Question: Here's what I'm trying to make:

1. Click on "PORTFOLIO";
2. Pushes everything down smoothly;
3. New links fade-in smoothly;
4. Click on "PORTFOLIO" again, do everything in reverse;
My current code;
'''
$(function () {
$('[data-toggle]').on('click', function () {
var id = $(this).data("toggle"),
$object = $(id),
className = "open";
if ($object) {
if ($object.hasClass(className)) {
$object.removeClass(className)
} else {
$object.addClass(className)
}
}
});
});
'''
'''
#list {
display: none;
}
#list.open {
display: block;
}
'''
'''
<script src="https://ajax.googleapis.com/ajax/libs/jquery/2.1.1/jquery.min.js"></script>
<nav>
<ul>
<li><a href="#">Home</a> </li>
<li><a href="#">A Empresa</a> </li>
<li><a href="#" class="hide" data-toggle="#list">Portfolio</a>
<ul id="list">
<li><a href="#">Comerciais</a> </li>
<li><a href="#">Residenciais</a> </li>
<li><a href="#">Institucionais</a> </li>
<li><a href="#">Edificios</a> </li>
</ul>
</li>
<li><a href="#">Contato</a> </li>
</ul>
</nav>
'''
It's possible to accomplish this without JS, only with CSS? I have no clue whatsoever how to do the animation part, I tried CSS Transitions propriety, but didn't work.
Also, any tips for the markup and JS? I don't thinks I'm doing it the "right way"... any tips would be appreciated.
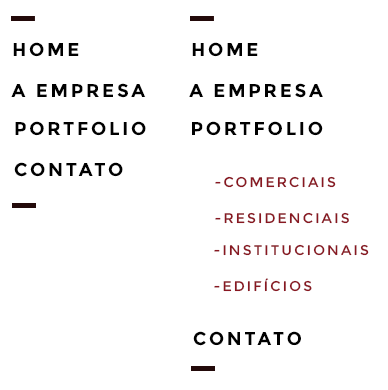
Answer: you may use ':focus' and eventually 'pointer-events' if you want a toggle effect :
'''
#list {
max-height: 0;
overflow: hidden;
transition: 0.5s linear;
}
a:focus+#list {
max-height: 15em;
}
/* only select that link , here using the href attribute */
a[href="nowhere"]:focus {
pointer-events: none;
}
'''
'''
<nav>
<ul>
<li><a href="#">Home</a> </li>
<li><a href="#">A Empresa</a> </li>
<li><a href="#nowhere">Portfolio</a>
<ul id="list">
<li><a href="#">Comerciais</a> </li>
<li><a href="#">Residenciais</a> </li>
<li><a href="#">Institucionais</a> </li>
<li><a href="#">Edificios</a> </li>
</ul>
</li>
<li><a href="#">Contato</a> </li>
</ul>
</nav>
'''
You can even do this very little CSS without class nor id :
'''
ul a +ul {
max-height:0;
overflow:hidden;
transition:0.5s linear;
}
ul a:focus + ul {
max-height:15em;
}
/* only select that link , here using the href attribute */
a[href="nowhere"]:focus {
pointer-events: none;
}
'''
'''
<nav>
<ul>
<li><a href="#nowhere">Home</a>
<ul>
<li>item</li>
<li>item</li>
<li>item</li>
<li>item</li>
<li>item</li>
</ul>
</li>
<li><a href="#nowhere">A Empresa</a>
<ul>
<li>item</li>
<li>item</li>
</ul>
</li>
<li><a href="#nowhere" >Portfolio</a>
<ul>
<li><a href="#">Comerciais</a> </li>
<li><a href="#">Residenciais</a> </li>
<li><a href="#">Institucionais</a> </li>
<li><a href="#">Edificios</a> </li>
</ul>
</li>
<li><a href="#">Contato</a>
<ul>
<li>item</li>
<li>item</li>
<li>item</li>
</ul>
</li>
</ul>
</nav>
'''